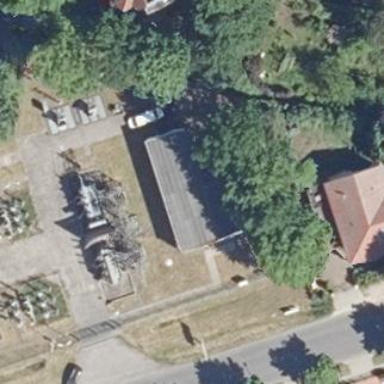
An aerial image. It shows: Building with flat black roof. It is related to electricity.